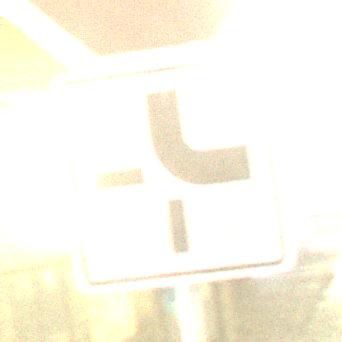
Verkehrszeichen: VerlaufVorfahrtsstrasse4
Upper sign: Stop
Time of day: Night
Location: Outdoor (Urban)
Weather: PartlyCloudy
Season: NotSpecified
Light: Artificial